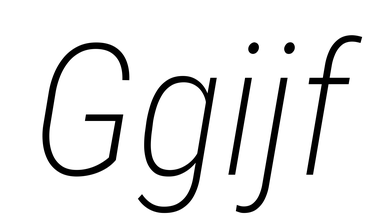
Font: Roboto-Italic_Condensed_ExtraLight_Italic